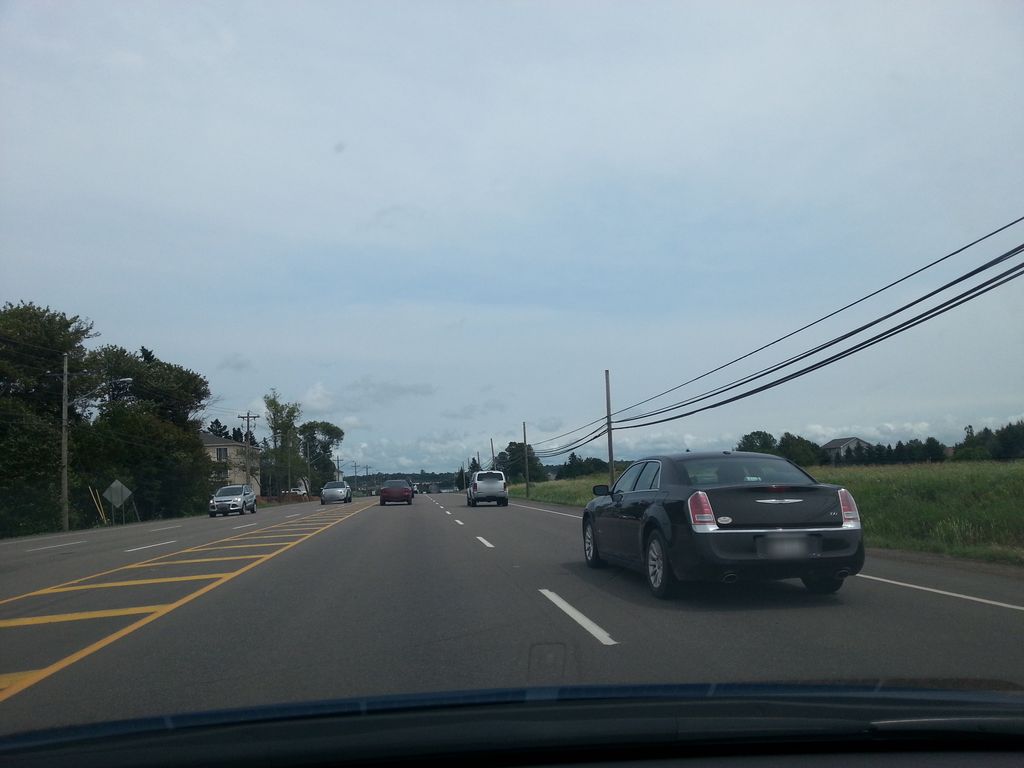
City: charlottetown